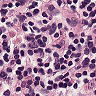
Metastatic tissue present: no